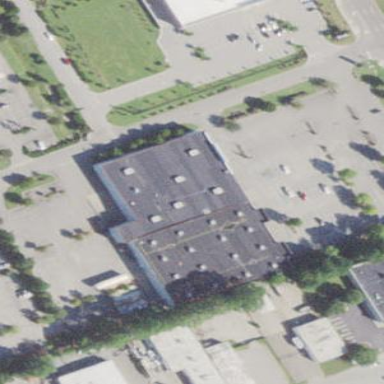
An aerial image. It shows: Building housing furniture shop.